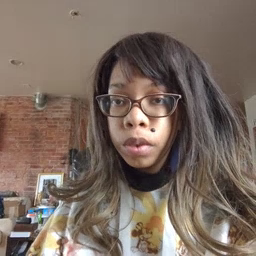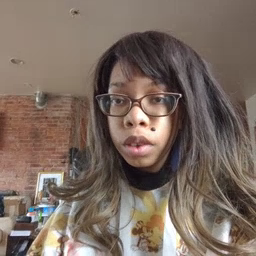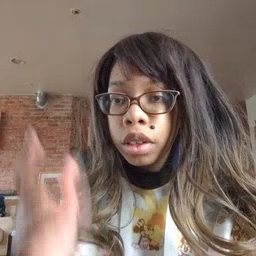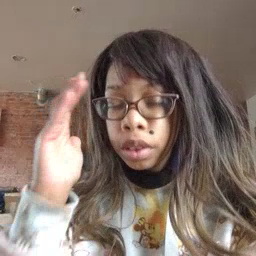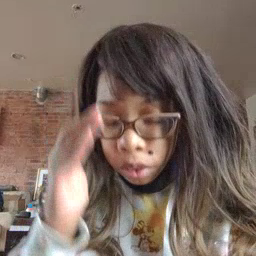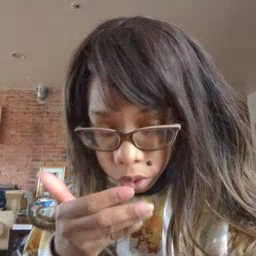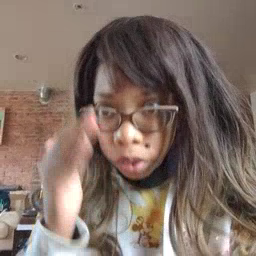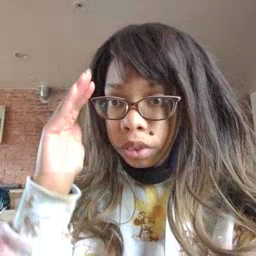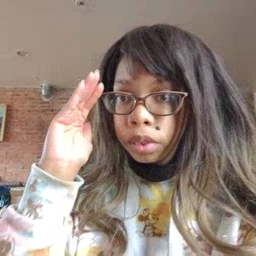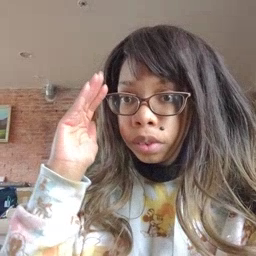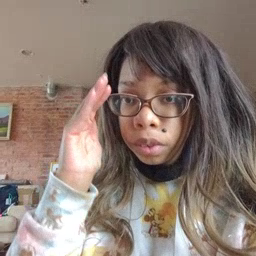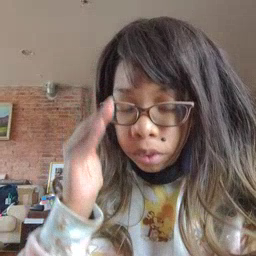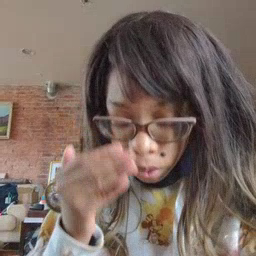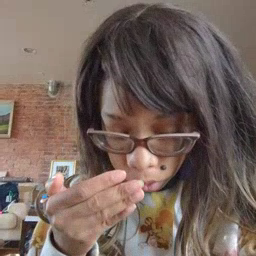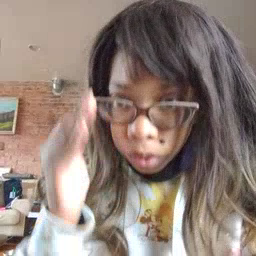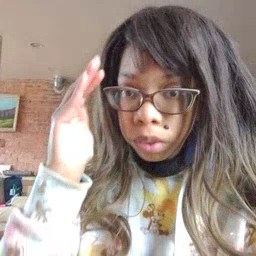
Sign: sleepy